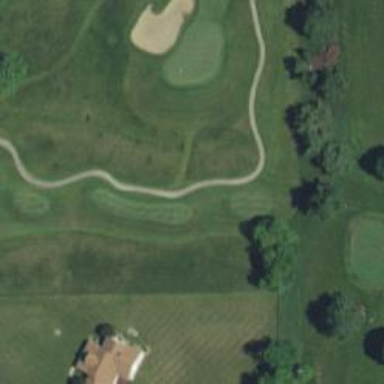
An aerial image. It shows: Path for both road and golf.